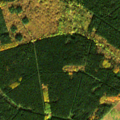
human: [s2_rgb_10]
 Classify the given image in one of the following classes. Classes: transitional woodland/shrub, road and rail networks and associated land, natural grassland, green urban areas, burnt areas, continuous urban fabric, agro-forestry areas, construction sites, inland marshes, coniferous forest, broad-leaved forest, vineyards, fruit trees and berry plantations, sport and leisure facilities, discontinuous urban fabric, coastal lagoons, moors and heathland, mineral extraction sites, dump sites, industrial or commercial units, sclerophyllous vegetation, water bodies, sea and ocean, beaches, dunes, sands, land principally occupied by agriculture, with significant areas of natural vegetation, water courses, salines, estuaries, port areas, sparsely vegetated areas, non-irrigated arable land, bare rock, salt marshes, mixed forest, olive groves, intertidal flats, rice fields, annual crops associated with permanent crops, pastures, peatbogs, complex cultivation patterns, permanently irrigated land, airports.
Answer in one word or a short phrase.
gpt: broad-leaved forest, coniferous forest